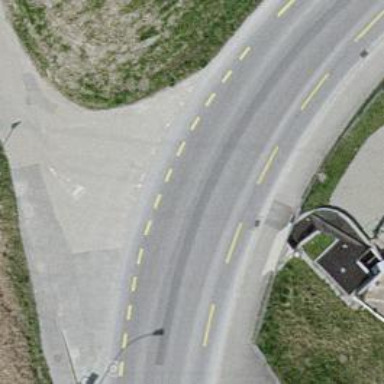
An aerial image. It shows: Tertiary road with designated cycle lane.